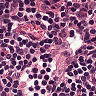
Metastatic tissue present: no